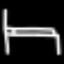
Label: bed